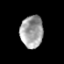
Tissue: prostate
Cell type: T cells
Senescence score: 0.2965
Nuclear area (px): 722
Mean DAPI intensity: 159.381